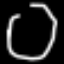
Label: octagon